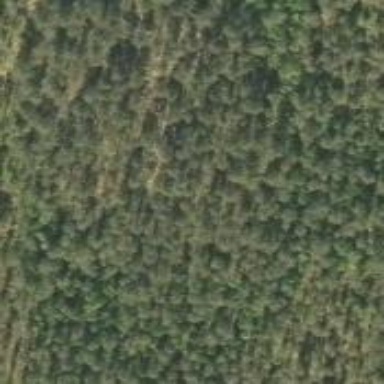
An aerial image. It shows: Needle-leaved woodland.